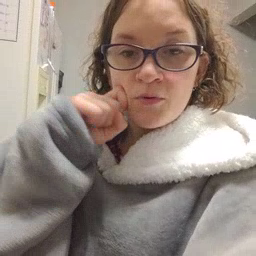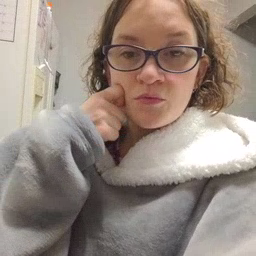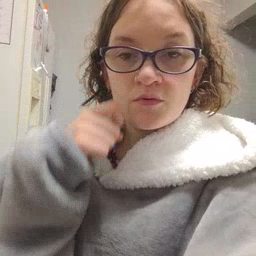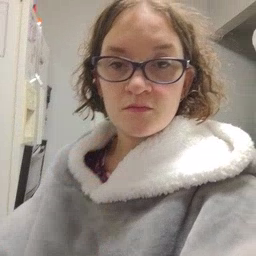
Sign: apple